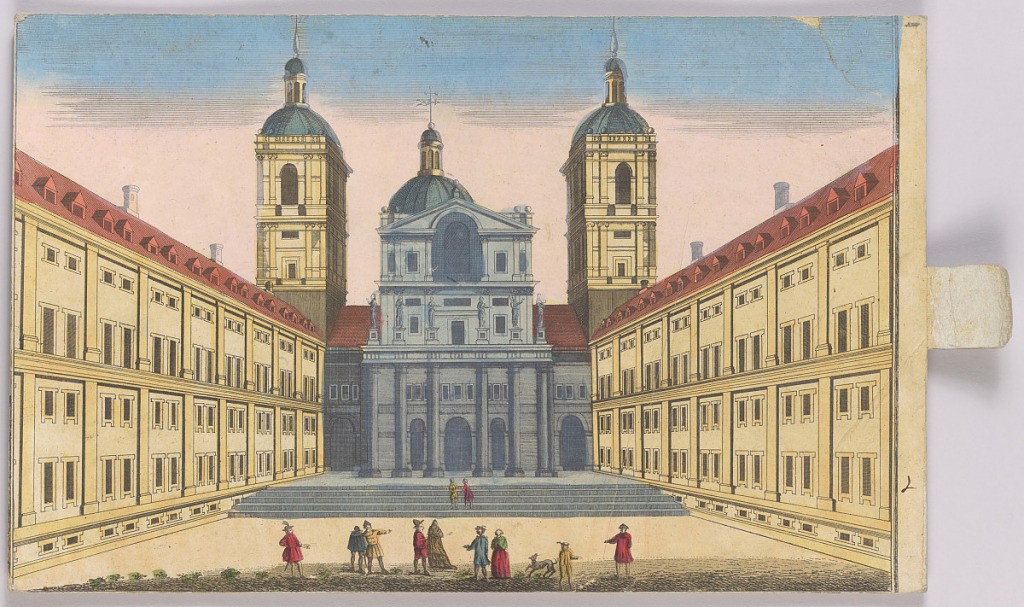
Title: Peep-Show Print
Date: mid-18th century
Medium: Engraving and brush and wash on paper
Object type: Print
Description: Peep-show print